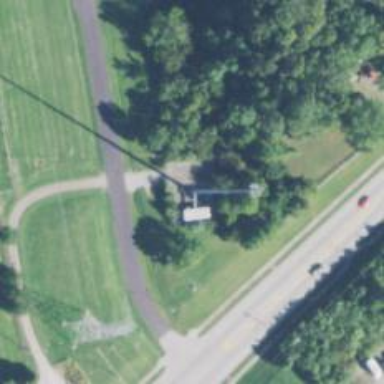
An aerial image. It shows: Mast tower used for communication.